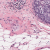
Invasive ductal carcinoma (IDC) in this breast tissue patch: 0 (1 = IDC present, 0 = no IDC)